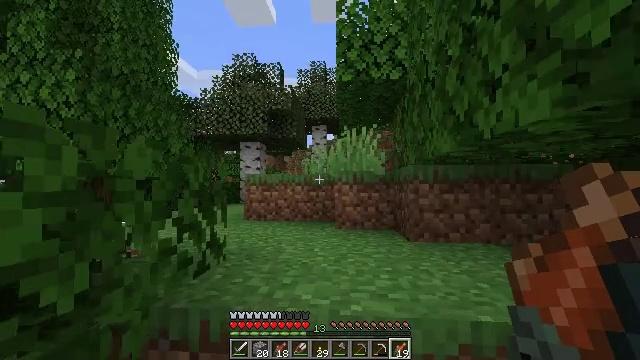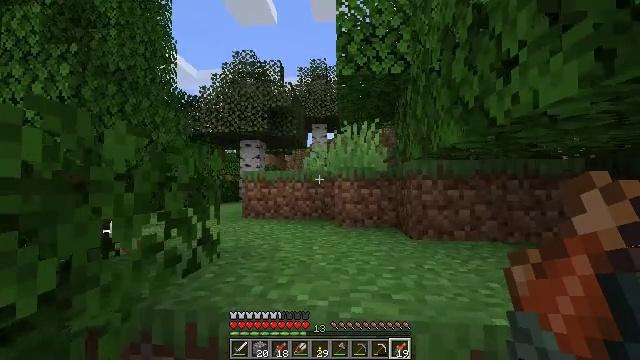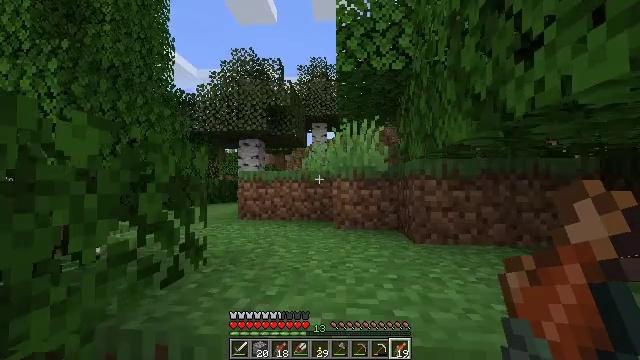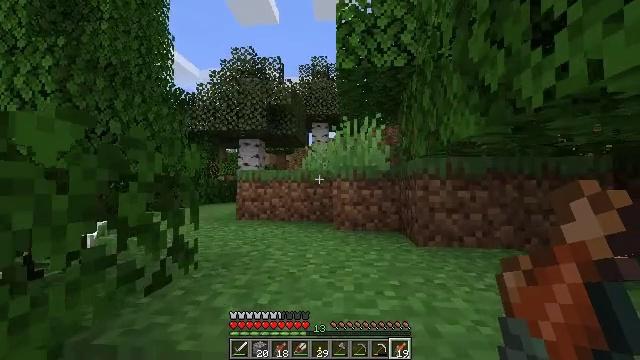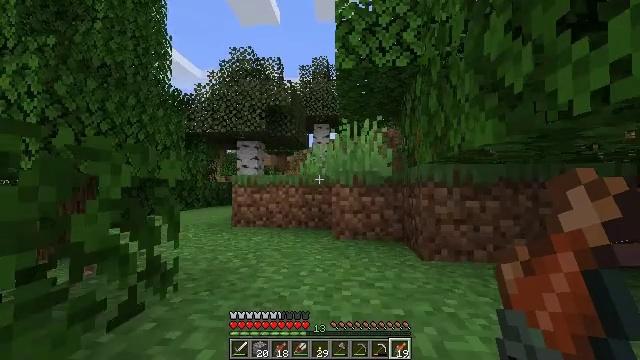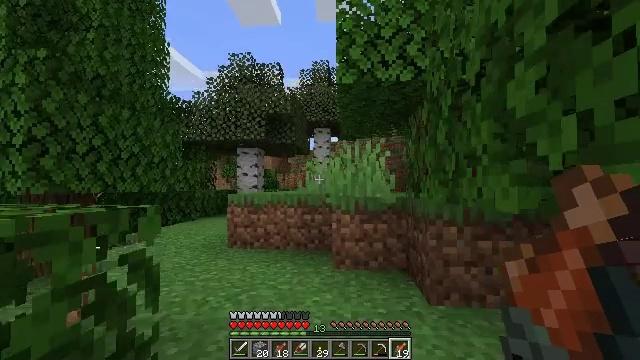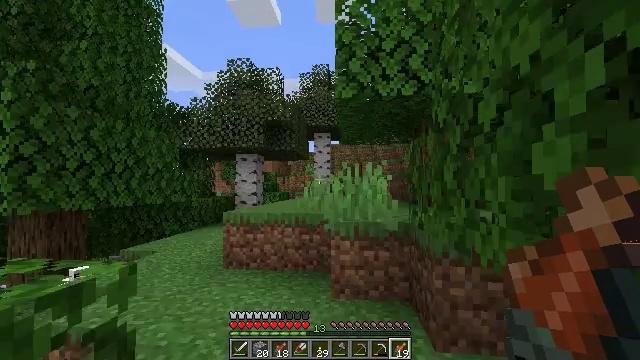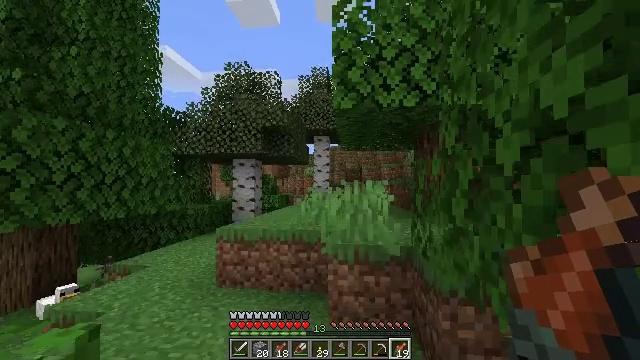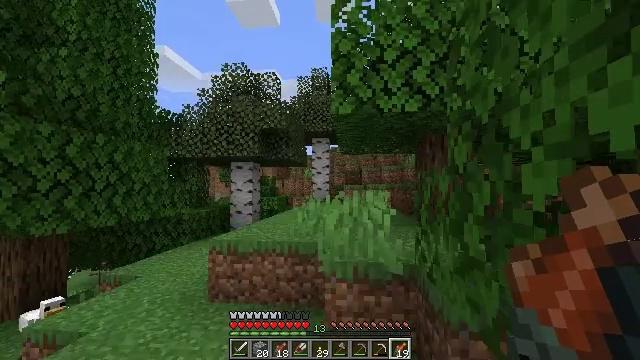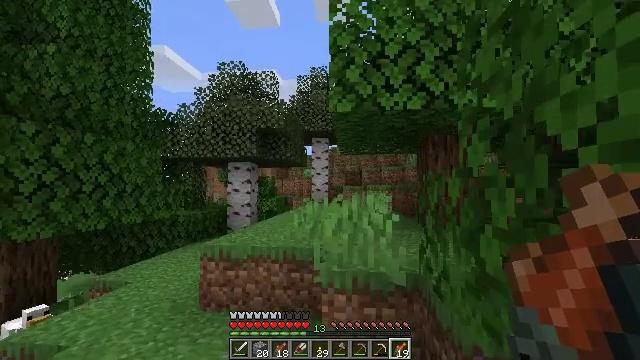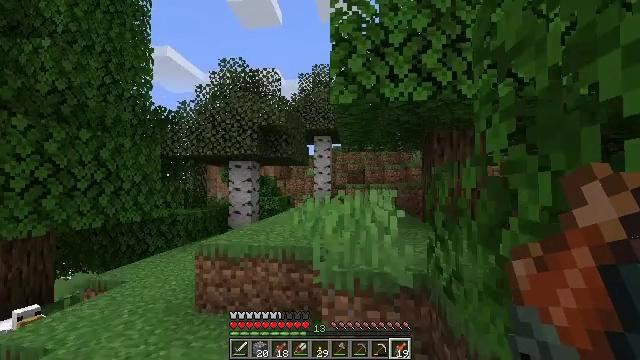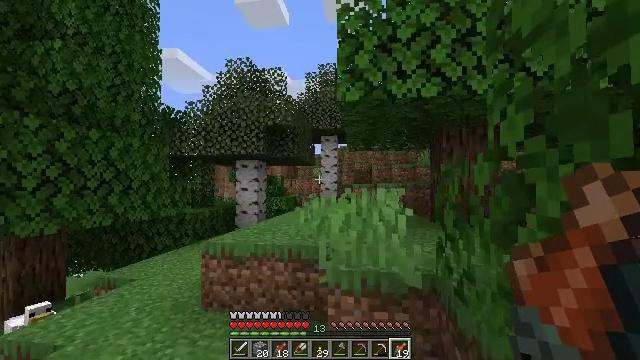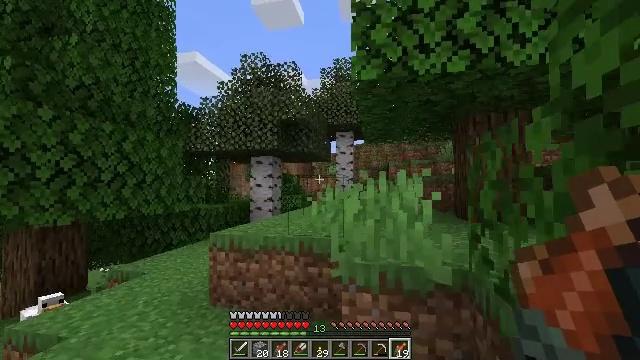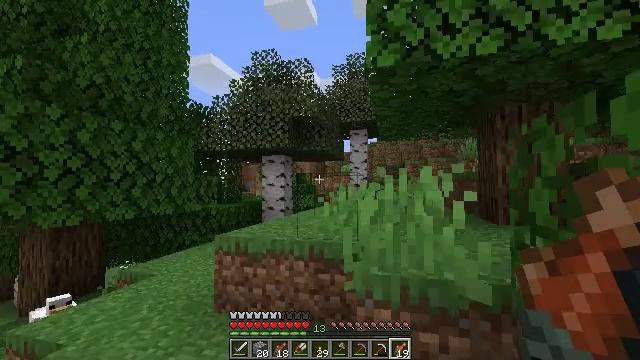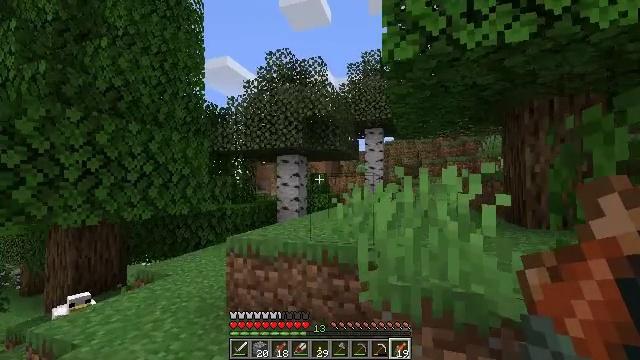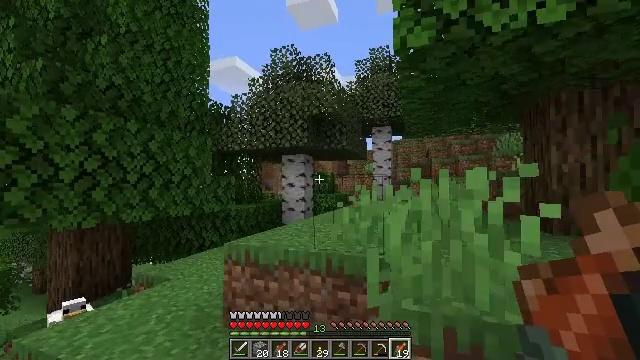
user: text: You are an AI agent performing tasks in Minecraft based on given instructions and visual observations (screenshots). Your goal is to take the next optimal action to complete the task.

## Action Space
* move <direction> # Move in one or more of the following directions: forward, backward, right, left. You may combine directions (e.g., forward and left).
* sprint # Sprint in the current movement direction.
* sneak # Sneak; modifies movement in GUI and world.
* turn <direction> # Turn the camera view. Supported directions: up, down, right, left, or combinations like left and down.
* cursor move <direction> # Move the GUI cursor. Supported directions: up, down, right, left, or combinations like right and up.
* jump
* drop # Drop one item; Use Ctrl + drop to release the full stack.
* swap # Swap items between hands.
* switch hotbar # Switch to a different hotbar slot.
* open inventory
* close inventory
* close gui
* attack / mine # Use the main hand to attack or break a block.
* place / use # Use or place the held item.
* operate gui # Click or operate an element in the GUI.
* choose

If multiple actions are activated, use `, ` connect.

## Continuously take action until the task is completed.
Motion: motion action
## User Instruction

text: Assemble the required items to craft a light gray bed.
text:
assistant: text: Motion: move forward
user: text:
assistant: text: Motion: move forward
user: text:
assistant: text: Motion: move forward
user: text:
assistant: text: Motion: move forward, jump
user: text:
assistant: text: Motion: move forward, jump
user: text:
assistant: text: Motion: move forward, jump
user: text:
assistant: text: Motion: move forward, jump
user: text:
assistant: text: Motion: move forward, jump
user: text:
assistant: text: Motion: move forward, jump
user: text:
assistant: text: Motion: move forward, jump
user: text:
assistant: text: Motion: move forward, turn left
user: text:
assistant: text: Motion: move forward, turn left
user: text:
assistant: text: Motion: move forward, turn left
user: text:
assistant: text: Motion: move forward, turn left
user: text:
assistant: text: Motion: move forward, turn left
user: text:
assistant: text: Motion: move forward
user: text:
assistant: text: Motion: move forward and move left
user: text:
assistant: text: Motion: move forward and move left
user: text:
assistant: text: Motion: move forward and move left
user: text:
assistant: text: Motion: move forward and move left, turn right
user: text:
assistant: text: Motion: move forward and move left, turn right
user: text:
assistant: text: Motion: move forward and move left, turn right
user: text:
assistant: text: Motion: move forward, turn right, jump
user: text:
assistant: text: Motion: move forward, turn right, jump
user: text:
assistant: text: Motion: move forward, jump
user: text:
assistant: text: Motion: move forward, jump
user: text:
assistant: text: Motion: move forward, jump
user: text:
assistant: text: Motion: move forward, jump
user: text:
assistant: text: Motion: move forward, jump
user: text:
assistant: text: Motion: move forward, jump